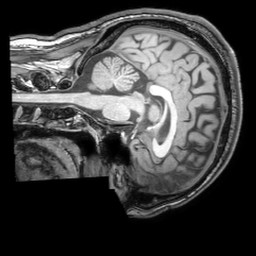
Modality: T1w
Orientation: sagittal
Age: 26
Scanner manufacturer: philips
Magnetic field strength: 3 T
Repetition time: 0.007 s
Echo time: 0.003501 s